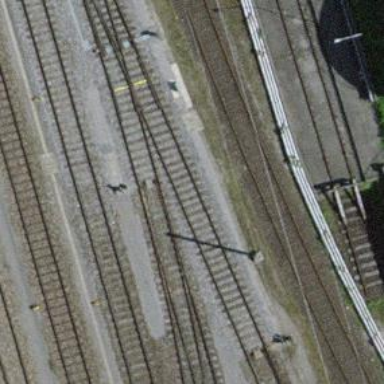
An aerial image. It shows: Railway yard.